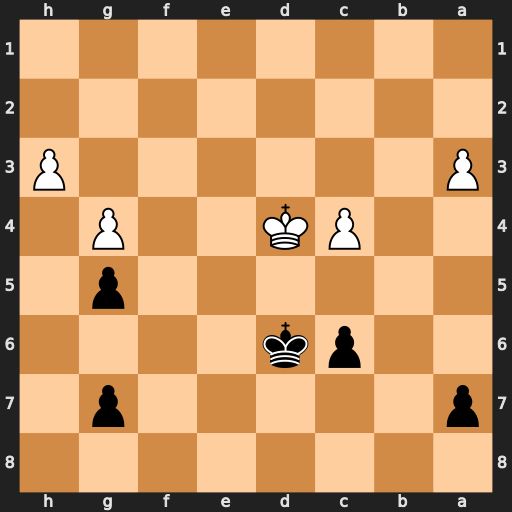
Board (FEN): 8/p5p1/2pk4/6p1/2PK2P1/P6P/8/8
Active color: b
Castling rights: -
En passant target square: -
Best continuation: c5+ Ke4 Ke6